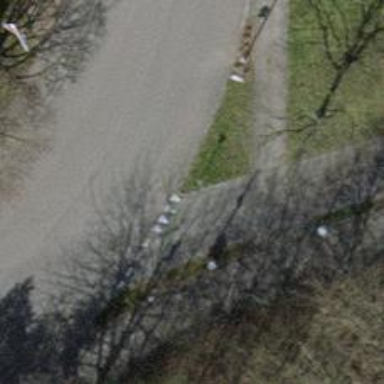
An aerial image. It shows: Lift gate barrier.